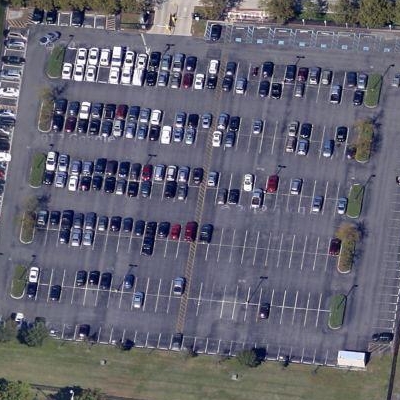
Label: gParking